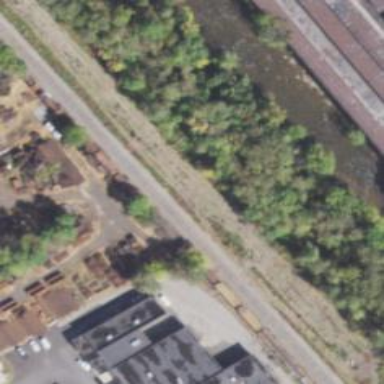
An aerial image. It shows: Abandoned railway.